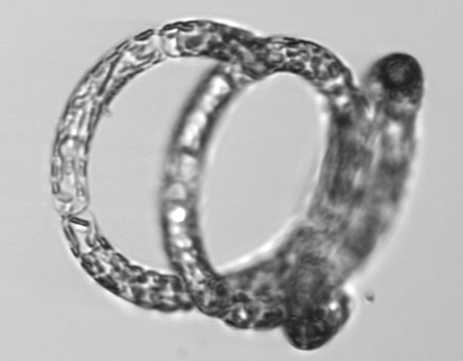
Label: Guinardia_striata